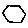
Label: hexagon